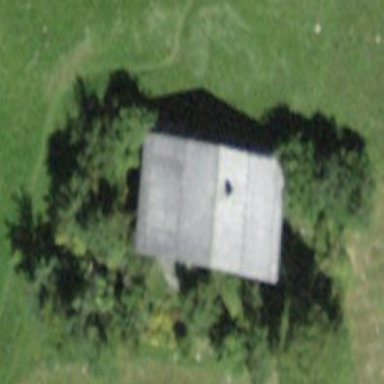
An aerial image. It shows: Detached building with gabled roof.